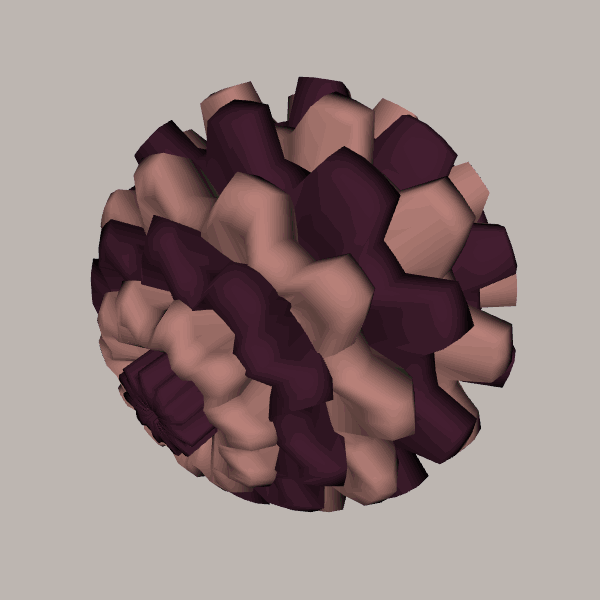
Background: light